Question: Using Visual WebDeveloper 2010 Express and ASP.NET 4.0
Don't know whether its relevant but the whole thing is in a ContentPlaceHolder and inside an UpdatePanel.
To avoid using the old table tr td model, I have created a simple form like this
'''
<div class="admin-form">
<asp:Label ID="UserNameLabel" runat="server"
CssClass="form-label"
Text="User Name" />
<asp:TextBox ID="UserNameText" runat="server"
Width="200px"/>
<br />
<asp:Label ID="PasswordLabel" runat="server"
CssClass="form-label"
Text="Password" />
<asp:TextBox ID="PasswordText" runat="server"
TextMode="Password"
Width="200px"/>
<br />
<asp:Label ID="ConfirmPasswordLabel" runat="server"
CssClass="form-label"
Text="Confirm Password" />
<asp:TextBox ID="ConfirmPasswordText" runat="server"
TextMode="Password"
Width="200px"/>
<br />
<asp:Label ID="EmailLabel" runat="server"
CssClass="form-label"
Text="Email" />
<asp:TextBox ID="EmailText" runat="server"
Width="200px"/>
<br />
<br />
<br />
<span class="form-label"></span>
<asp:Button ID="CreateUserButton" runat="server"
CssClass="button blue"
Text="Create New User"/>
</div>
'''
And the CSS
'''
.form-label
{
width: 300px !important;
}
'''
This renders incorrectly as

I would like to have all textboxes vertically lined after taking 300px. What is wrong?
P.S: I cannot use HTML Controls like label as I have resx for globalization
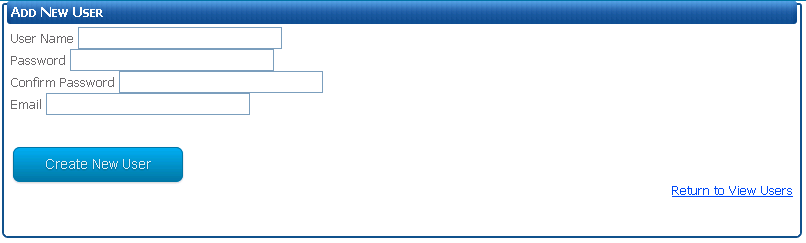
Answer: The labels are by default displayed 'inline'. You need to display them in 'block' or better 'inline-block'
'''
.form-label
{
width: 300px !important;
display:inline-block;
}
'''